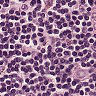
Metastatic tissue present: no